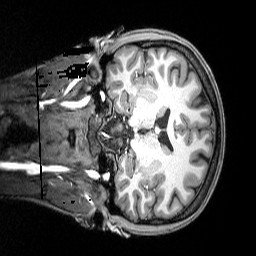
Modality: T1w
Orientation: coronal
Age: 28
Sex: female
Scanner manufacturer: siemens
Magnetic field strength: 3 T
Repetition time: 2.3 s
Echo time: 0.00291 s